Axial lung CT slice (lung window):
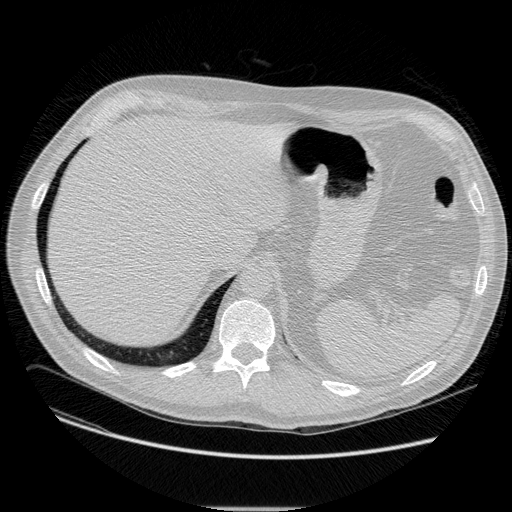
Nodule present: no